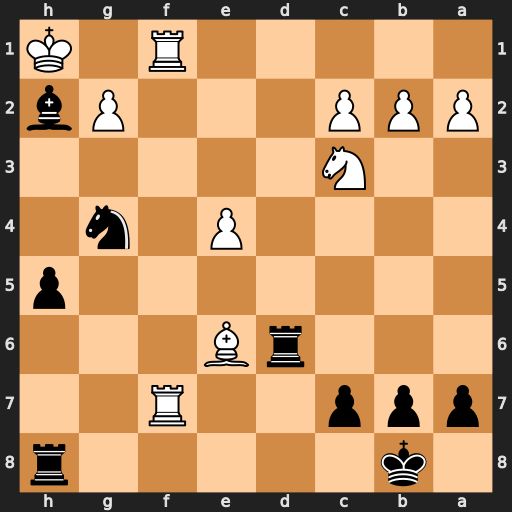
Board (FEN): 1k5r/ppp2R2/3rB3/7p/4P1n1/2N5/PPP3Pb/5R1K
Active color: b
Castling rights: -
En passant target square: -
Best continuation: Rxe6 Rf8+ Re8